Question: I have a block-level element of unknown width. This element needs to be horizontally centered on the page, and its 'position' needs to be 'relative' so that its absolutely positioned child will show up in the right place. You can <URL>.
As far as I know, the best way to center an element of unknown width is to set its 'display' to 'table'. Semantically, this seems incorrect, because my element has nothing in common with a real table. Even worse, <URL>, so the absolutely positioned child shows up in the wrong spot:

Are there any workarounds for this that:
- -
I'd like a pure CSS fix, and I'm running out of ideas...
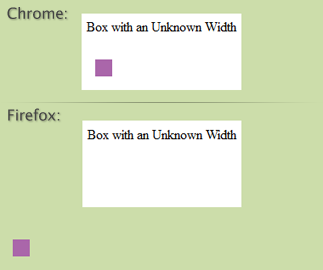
Answer: Adding 'display: inline-block;' to the element ('#box') should suffice. This will cause it to become an inline element and still keep its "boxy" properties. Its width will automatically take up the width of its children.
Then you can set its alignment by setting 'text-align: center;' on its parent.
IE7 does not support this 'display' value (only on naturally inline elements), but the situation is the same with 'table' (no support at all). <URL>
<URL>